Question: I borrowed this code from statmethods[dot]net. The result is a coloured area under a normal distribution.
'''
mean=100; sd=15
lb=80; ub=120
x <- seq(-4,4,length=100)*sd + mean
hx <- dnorm(x,mean,sd)
plot(x, hx, type="n", xlab="IQ Values", ylab="Density",
main="Normal Distribution", axes=FALSE)
i <- x >= lb & x <= ub
lines(x, hx)
polygon(c(lb,x[i],ub), c(0,hx[i],0), col="red")
area <- pnorm(ub, mean, sd) - pnorm(lb, mean, sd)
result <- paste("P(",lb,"< IQ <",ub,") =",
signif(area, digits=3))
mtext(result,2)
'''

I was wondering if it is possible to select an image as the colour of the red polygon?
Many thanks!
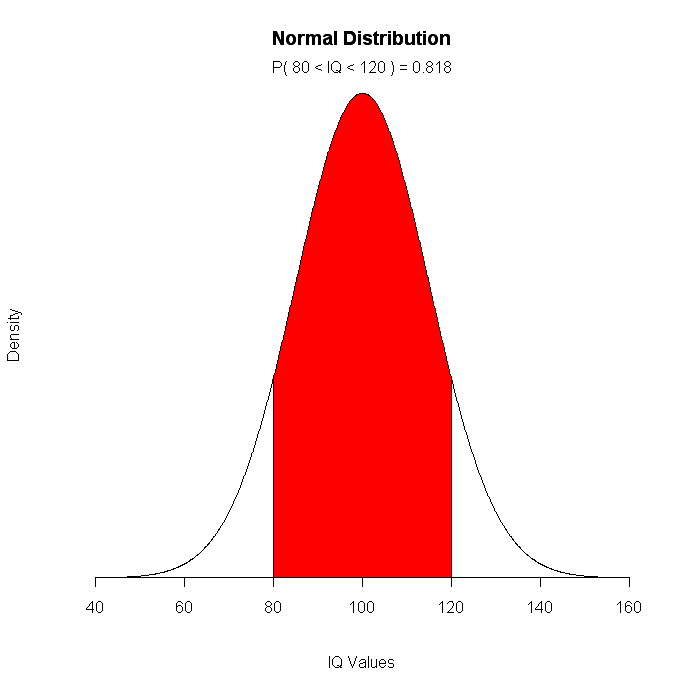
Answer: Working with your code, I basically suggest plotting an image (I used a random image below) using the 'png' package (based on advice from <URL> and then plot your lines over that.
'''
mean=100; sd=15
lb=80; ub=120
x <- seq(-4,4,length=100)*sd + mean
hx <- dnorm(x,mean,sd)
# load package and an image
library(png)
ima <- readPNG("Red_Hot_Sun.PNG")
# plot an empty plot with your labels, etc.
plot(1,xlim=c(min(x),max(x)), type="n", xlab="IQ Values", ylab="Density",
main="Normal Distribution", axes=FALSE)
# put in the image
lim <- par()
rasterImage(ima, lim$usr[1], lim$usr[3], lim$usr[2], lim$usr[4])
# add your plot
par(new=TRUE)
plot(x, hx, xlim=c(min(x),max(x)), type="l", xlab="", ylab="", axes=FALSE)
i <- x >= lb & x <= ub
lines(x, hx)
# add a polygon to cover the background above plot
polygon(c(x,180,180,20,20), c(hx,0,1,1,0), col="white")
# add polygons to cover the areas under the plot you don't want visible
polygon(c(-20,-20,x[x<=lb],lb), c(-10,min(hx),hx[x<=lb],-10), col="white")
polygon(c(ub,x[x>=ub],200,200), c(-1,hx[x>=ub],min(hx),-1), col="white")
# add your extra text
area <- pnorm(ub, mean, sd) - pnorm(lb, mean, sd)
result <- paste("P(",lb,"< IQ <",ub,") =",
signif(area, digits=3))
mtext(result,2)
'''
Gives you: